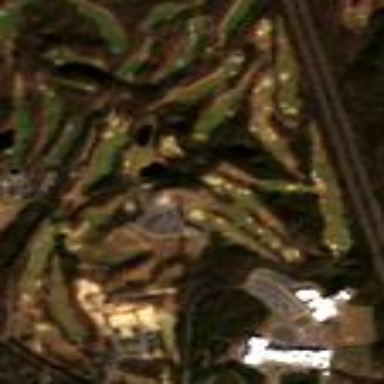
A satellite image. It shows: Golf course surrounded by greenery.